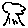
Label: tree